Lunar surface albedo tile
Center latitude: 34.459
Center longitude: -3.58
Resolution (meters per pixel, mean): 159.03
Tile area (km^2): 26273.51
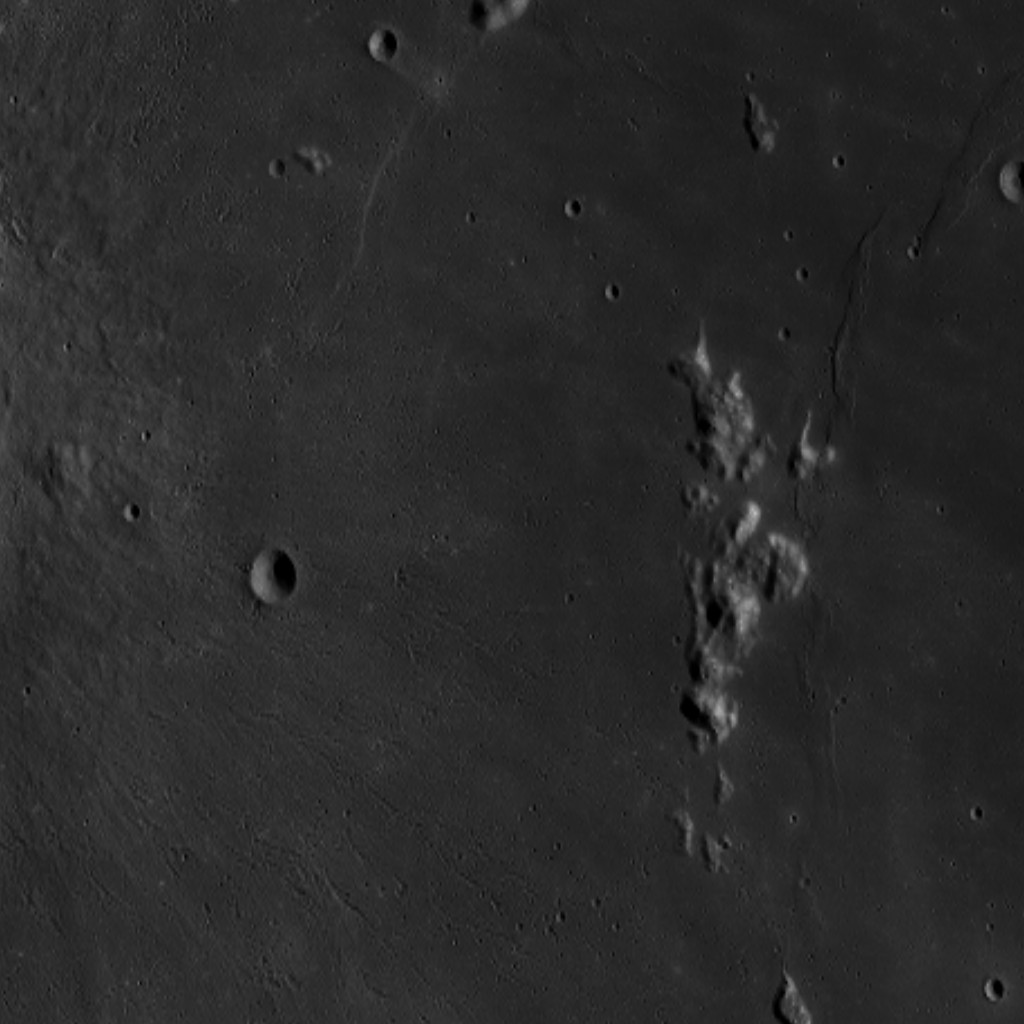